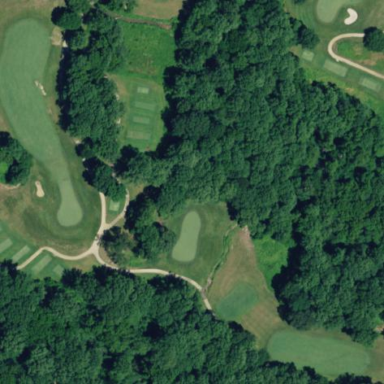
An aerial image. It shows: Area of rough grass used for golf.